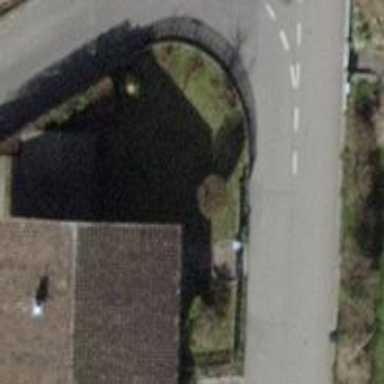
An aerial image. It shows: Simple house.